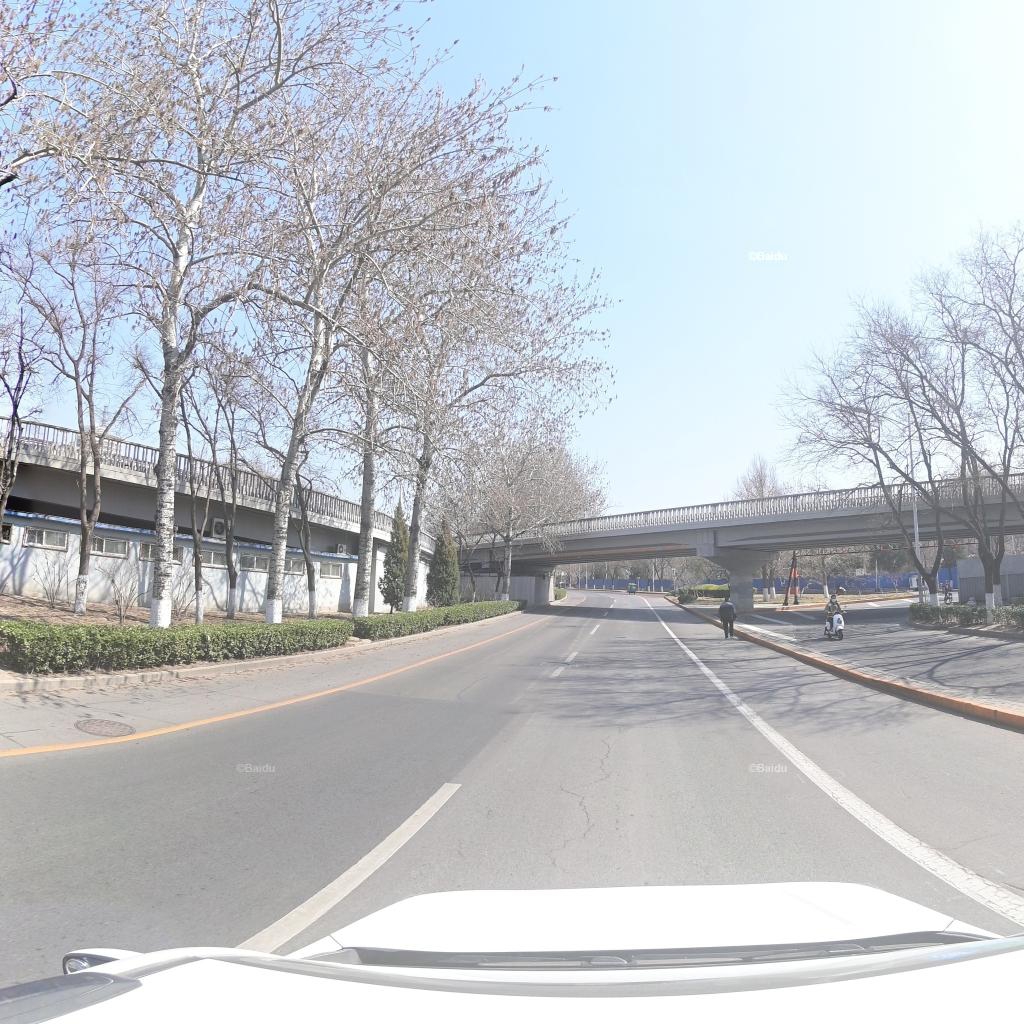
Region: Fengtai
Road damage annotations: longitudinal crack, longitudinal crack, manhole cover, transverse crack